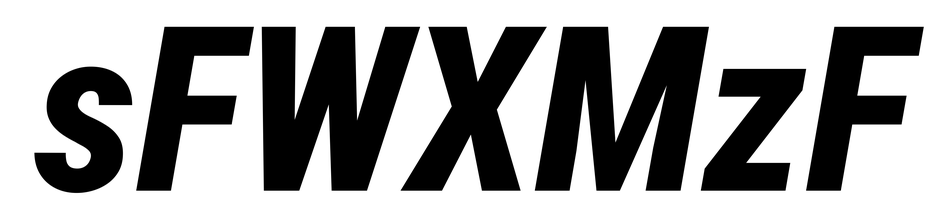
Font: Roboto-Italic_Condensed_ExtraBold_Italic